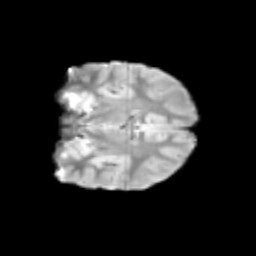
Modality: T2w
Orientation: coronal
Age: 8
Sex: female
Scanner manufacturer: siemens
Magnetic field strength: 3 T
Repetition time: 3.8 s
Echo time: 0.07 s